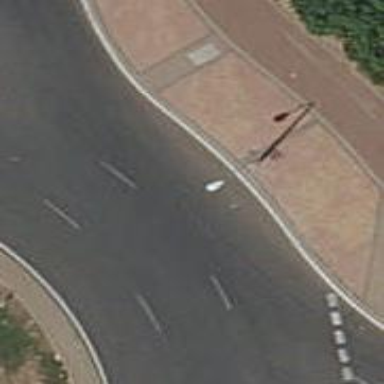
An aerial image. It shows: Primary highway with asphalt surface leading to roundabout.